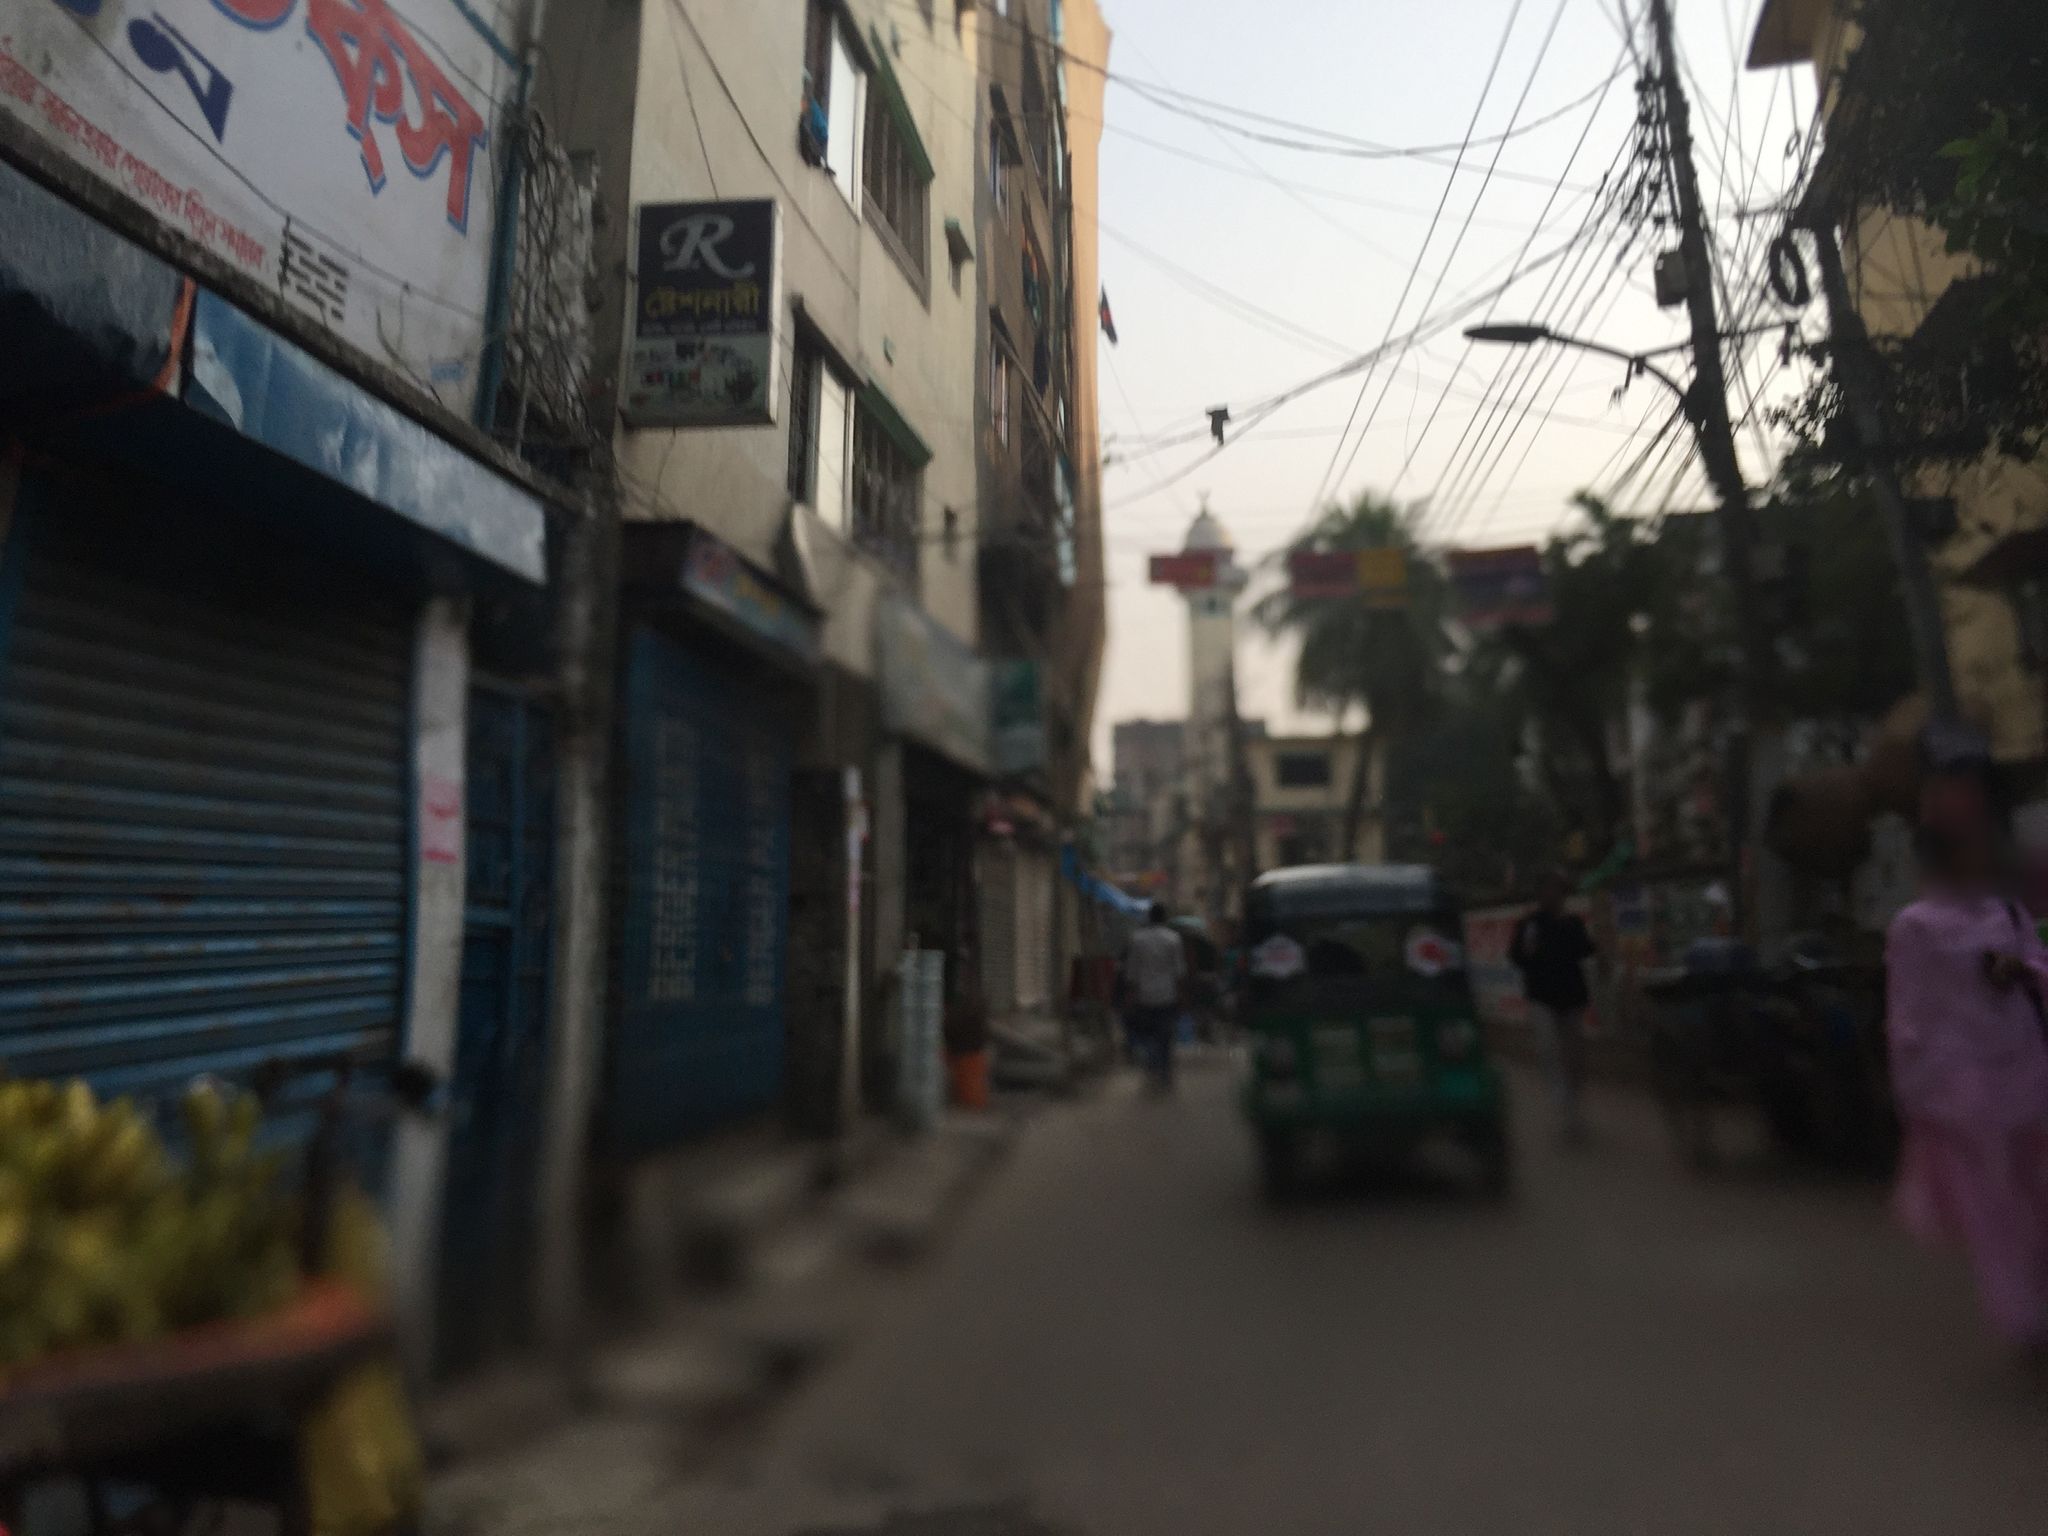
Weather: clear
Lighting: day
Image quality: slightly poor
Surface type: walking surface
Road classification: secondary
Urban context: urban centre
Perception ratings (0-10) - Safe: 3.53, Lively: 5.94, Beautiful: 1.92, Boring: 5.96, Depressing: 1.08, Wealthy: 1.65